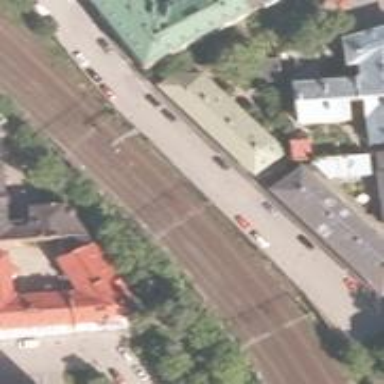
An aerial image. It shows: Railway track with continuous electrified contact line.